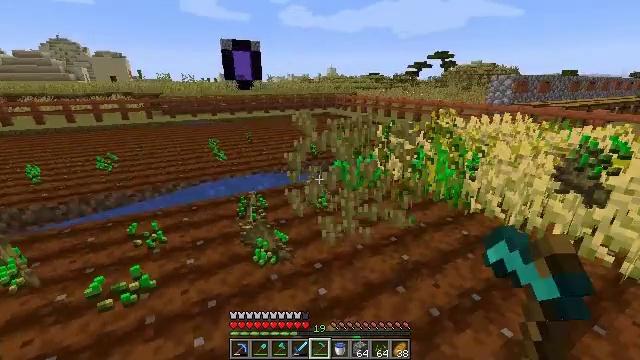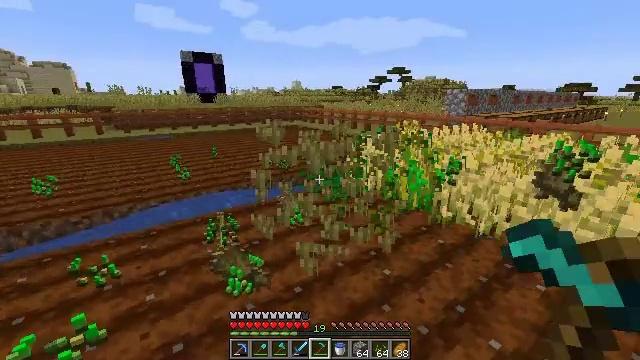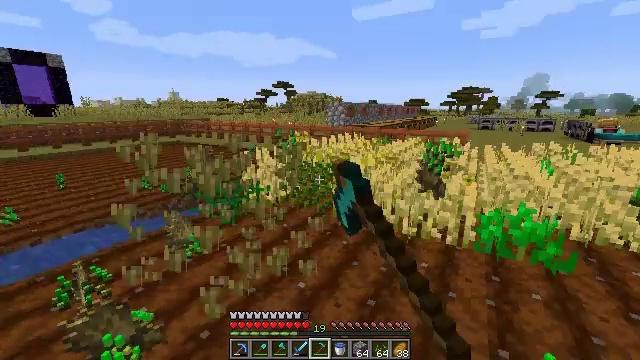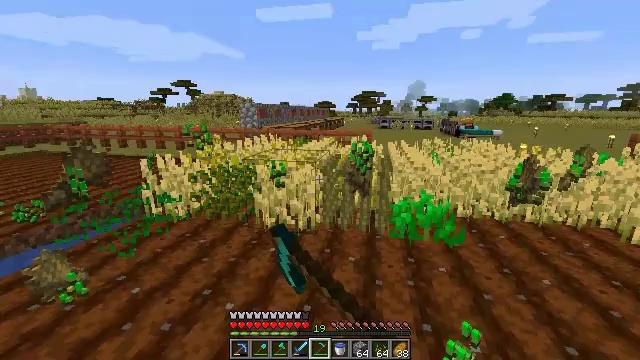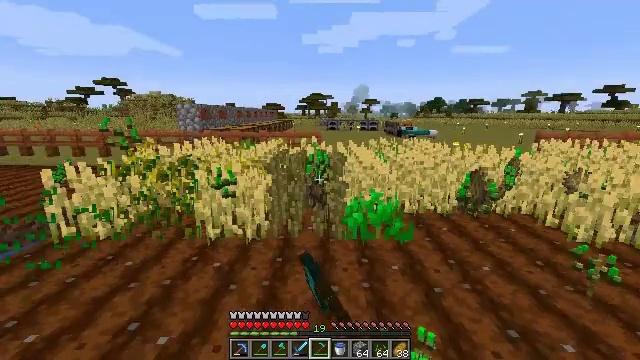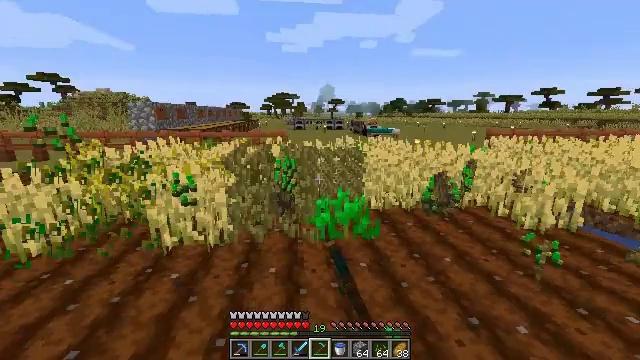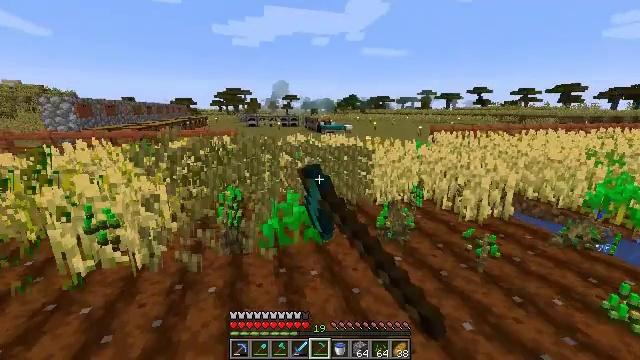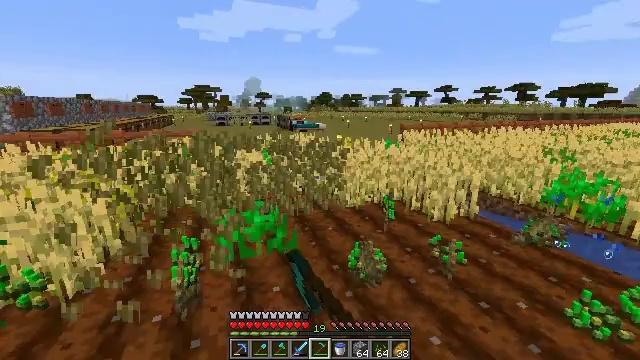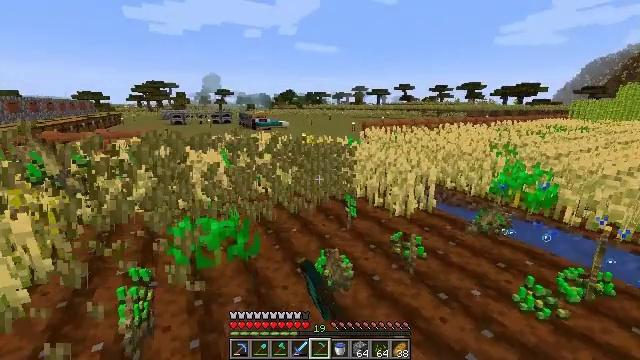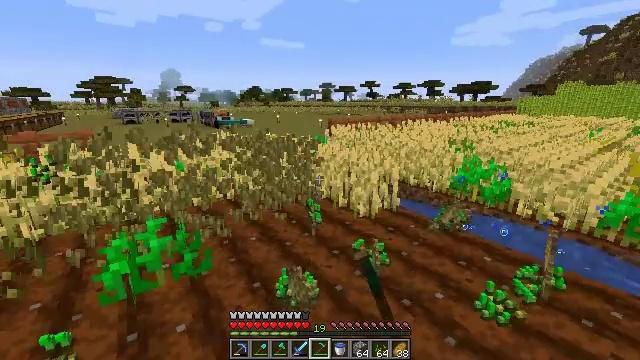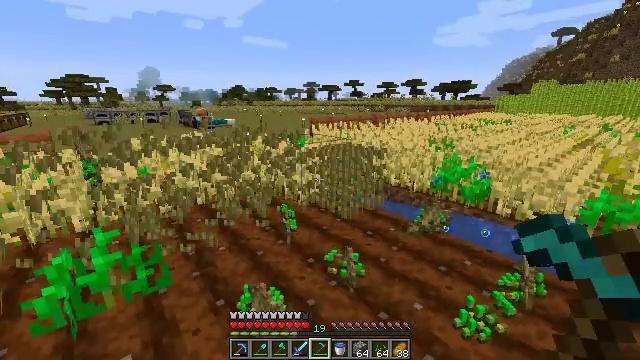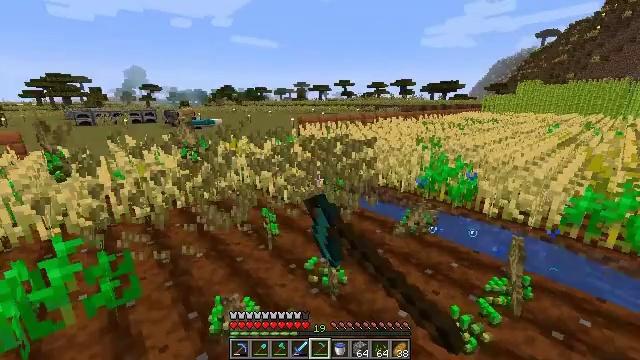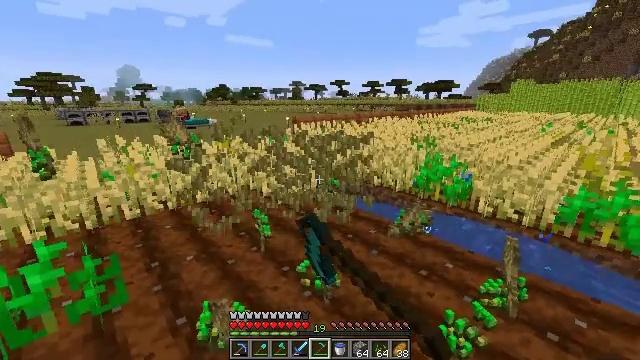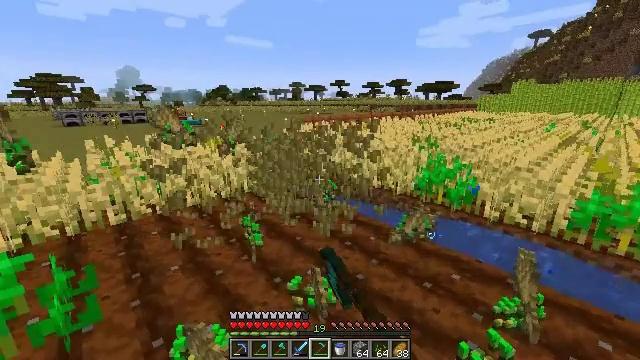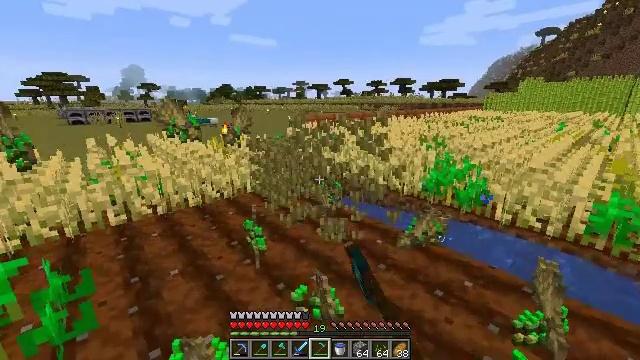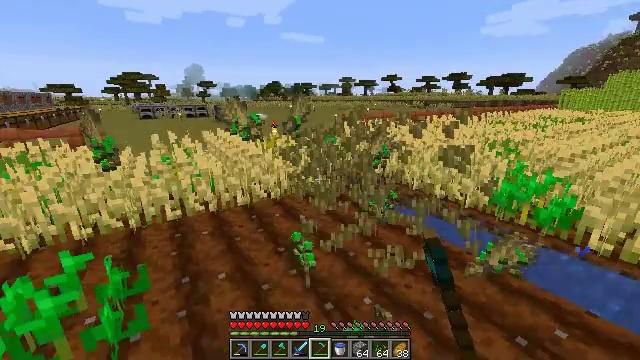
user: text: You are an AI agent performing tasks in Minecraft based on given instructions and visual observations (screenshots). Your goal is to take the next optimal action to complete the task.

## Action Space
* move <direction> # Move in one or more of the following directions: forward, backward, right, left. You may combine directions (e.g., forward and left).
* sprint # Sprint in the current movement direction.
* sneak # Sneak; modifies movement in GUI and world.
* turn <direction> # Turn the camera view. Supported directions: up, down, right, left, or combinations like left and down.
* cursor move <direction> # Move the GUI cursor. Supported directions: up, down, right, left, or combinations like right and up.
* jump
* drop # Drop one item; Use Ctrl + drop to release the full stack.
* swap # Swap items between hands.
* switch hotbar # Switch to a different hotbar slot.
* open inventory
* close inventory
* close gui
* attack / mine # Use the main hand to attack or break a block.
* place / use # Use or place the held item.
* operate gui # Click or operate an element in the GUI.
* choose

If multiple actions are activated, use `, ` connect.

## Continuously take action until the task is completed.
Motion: motion action
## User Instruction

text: Destroy the wheat to collect it.
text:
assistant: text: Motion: move forward and move left, turn right and up, attack / mine
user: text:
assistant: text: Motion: move forward and move left, turn right and up, attack / mine
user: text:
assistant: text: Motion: move forward and move right, turn right, attack / mine
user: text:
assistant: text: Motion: move forward and move right, turn right, attack / mine
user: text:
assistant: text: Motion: move forward and move right, turn right, attack / mine
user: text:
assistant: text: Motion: move forward and move right, turn right, attack / mine
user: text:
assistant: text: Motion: move forward and move right, turn right, attack / mine
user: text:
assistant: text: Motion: move forward and move right, turn right, attack / mine
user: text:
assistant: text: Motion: move forward and move right, turn right, attack / mine
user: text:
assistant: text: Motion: move forward and move right, turn right, attack / mine
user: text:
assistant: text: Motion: move forward and move right, turn right, attack / mine
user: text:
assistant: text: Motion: move forward and move right, attack / mine
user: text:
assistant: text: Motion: move forward and move left, attack / mine
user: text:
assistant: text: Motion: move forward and move left, attack / mine
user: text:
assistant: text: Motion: move forward and move left, turn left, attack / mine
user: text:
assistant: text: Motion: move forward and move left, turn left, attack / mine
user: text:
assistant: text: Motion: move forward and move left, turn left, attack / mine
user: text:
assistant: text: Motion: move forward and move left, turn left, attack / mine
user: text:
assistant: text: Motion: move forward and move left, turn left, attack / mine
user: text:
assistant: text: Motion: move forward and move left, turn left, attack / mine
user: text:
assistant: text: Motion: move forward and move left, turn left, attack / mine
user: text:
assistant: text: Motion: move forward and move left, turn left, attack / mine
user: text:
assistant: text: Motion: move forward and move left, turn left, attack / mine
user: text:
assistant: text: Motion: move forward and move left, attack / mine
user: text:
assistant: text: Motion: move forward and move left, attack / mine
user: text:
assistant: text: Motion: move forward and move left, turn right, attack / mine
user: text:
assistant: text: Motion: move forward and move right, turn right and up, attack / mine
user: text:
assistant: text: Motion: move forward and move right, turn right, attack / mine
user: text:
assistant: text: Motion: move forward and move right, turn right, attack / mine
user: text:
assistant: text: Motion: move forward and move right, turn right, attack / mine